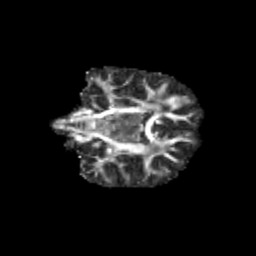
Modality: FA
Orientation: coronal
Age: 12
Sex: female
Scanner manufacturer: siemens
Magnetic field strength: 3 T
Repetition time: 3.8 s
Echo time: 0.07 s